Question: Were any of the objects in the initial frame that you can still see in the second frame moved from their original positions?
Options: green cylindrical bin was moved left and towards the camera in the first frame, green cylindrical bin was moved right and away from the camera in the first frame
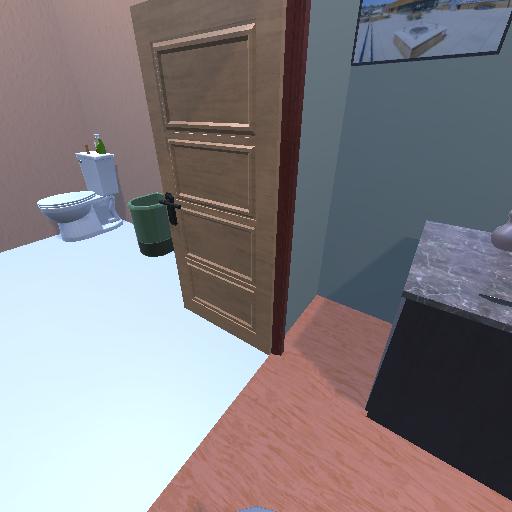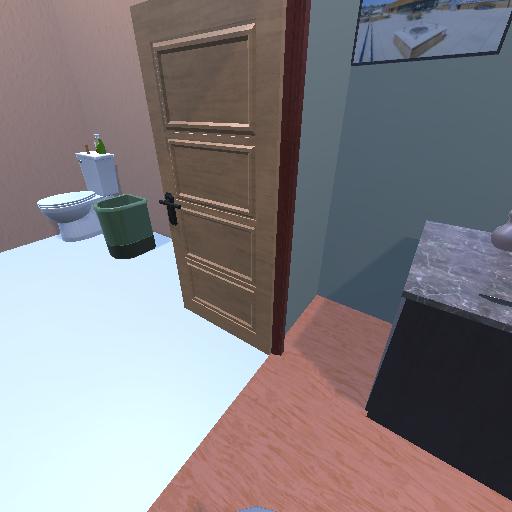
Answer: green cylindrical bin was moved left and towards the camera in the first frame